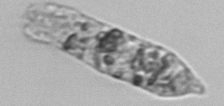
Label: fecal_pellet